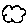
Label: cloud